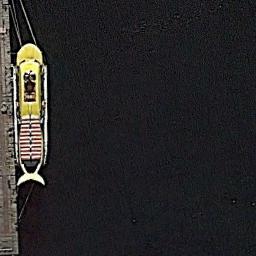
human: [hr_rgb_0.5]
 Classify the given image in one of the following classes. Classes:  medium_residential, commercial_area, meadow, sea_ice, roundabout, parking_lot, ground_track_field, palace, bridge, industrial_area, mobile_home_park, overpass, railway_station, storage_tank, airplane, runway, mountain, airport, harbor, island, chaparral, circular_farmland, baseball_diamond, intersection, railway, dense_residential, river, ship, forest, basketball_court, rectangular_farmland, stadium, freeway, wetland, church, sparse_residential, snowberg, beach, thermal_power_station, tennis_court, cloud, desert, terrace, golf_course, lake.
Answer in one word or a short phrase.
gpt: ship